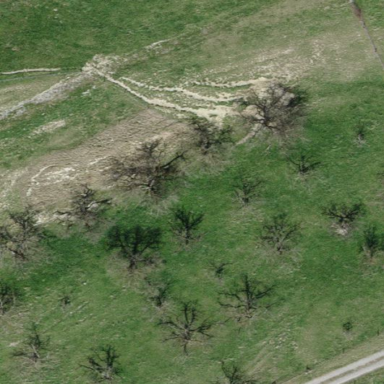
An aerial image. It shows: Orchard.